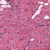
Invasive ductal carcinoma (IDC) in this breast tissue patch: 1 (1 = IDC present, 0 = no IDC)